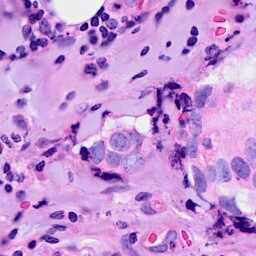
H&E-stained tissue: Breast